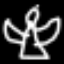
Label: angel